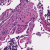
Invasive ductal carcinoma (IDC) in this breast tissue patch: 1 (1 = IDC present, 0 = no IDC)